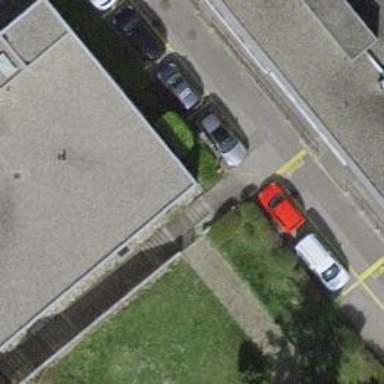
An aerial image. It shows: Road with steps.